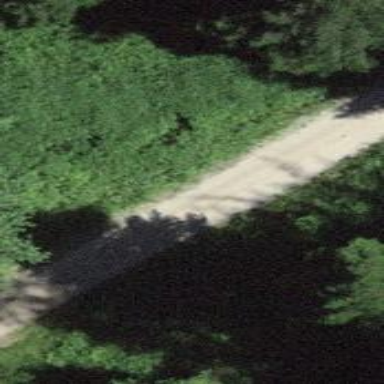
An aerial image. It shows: Track with fine gravel surface. The track type is grade 2.